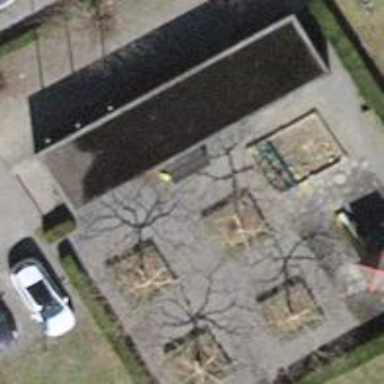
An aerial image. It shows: Garage building.